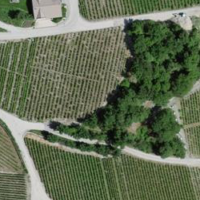
EUNIS habitat code: 40
Species observed at this site:
Vitis vinifera